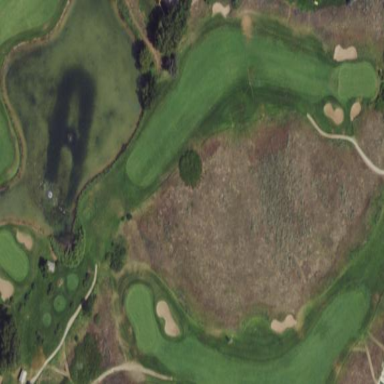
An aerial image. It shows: Rough area in golf course.